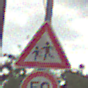
Verkehrszeichen: KinderRechts
Zusatzzeichen unten: Geschwindigkeit50
Umgebung: Outdoor, Suburban
Tageszeit: MorningAfternoon
Wetter: PartlyCloudy
Licht: Natural
Jahreszeit: NotSpecified
Kontrast: LowContrast